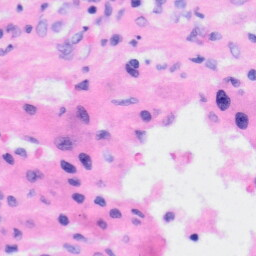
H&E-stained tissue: Liver